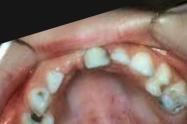
Condition: Caries